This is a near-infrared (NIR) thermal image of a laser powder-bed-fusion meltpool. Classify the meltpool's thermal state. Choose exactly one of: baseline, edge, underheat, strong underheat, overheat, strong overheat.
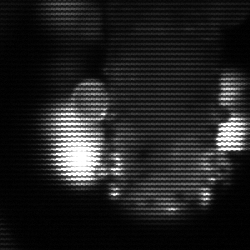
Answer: strong underheat